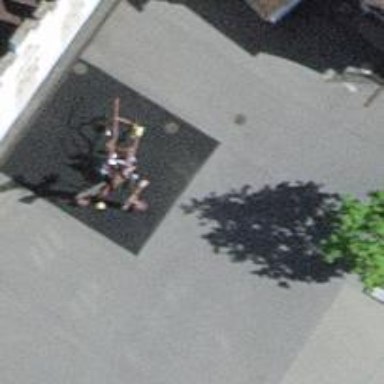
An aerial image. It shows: Playground area for leisure activities on the land.